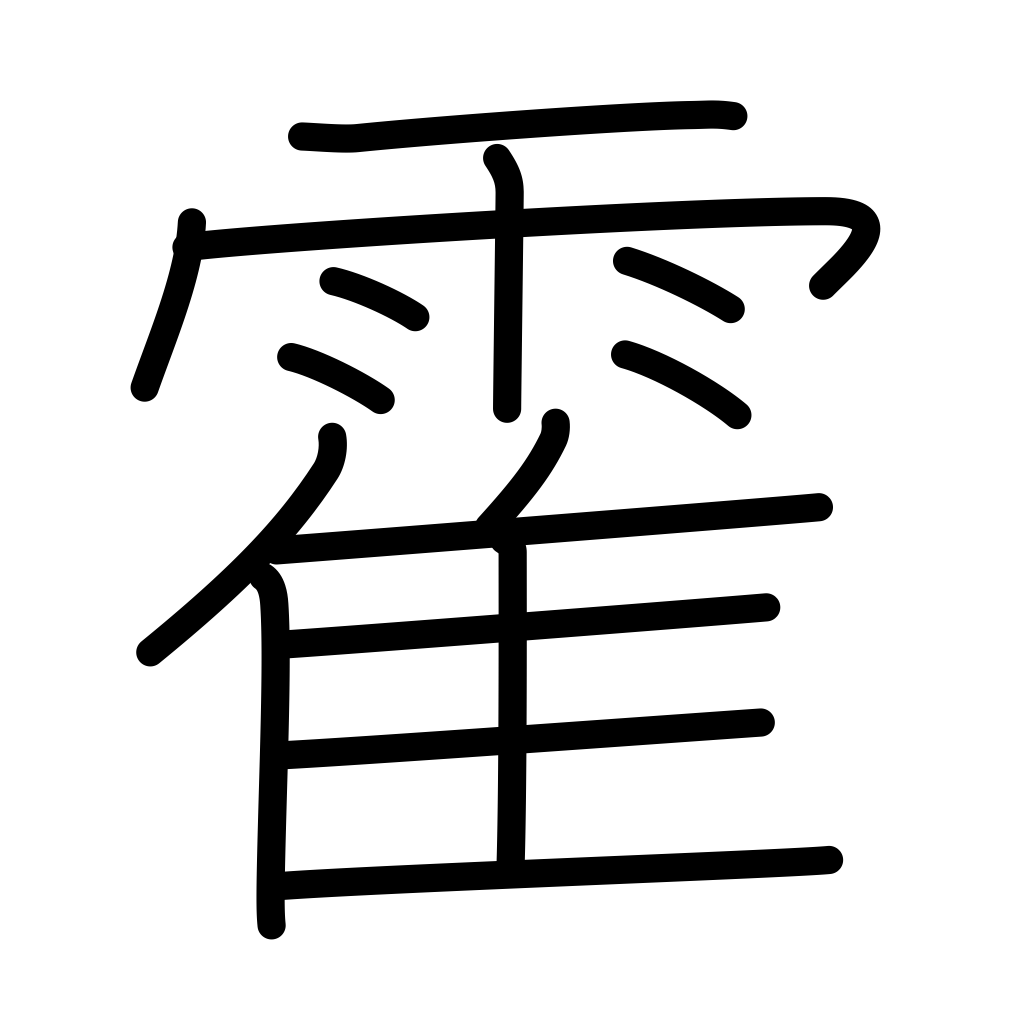
Meaning: quick, sudden